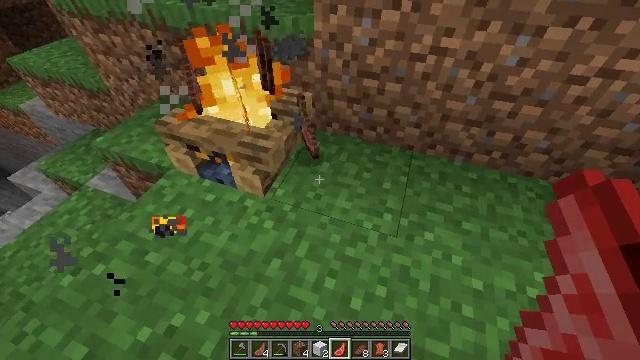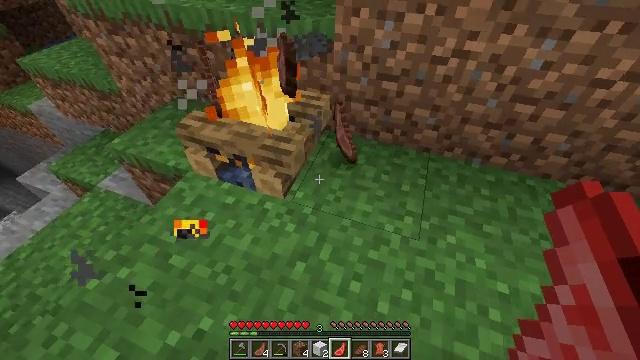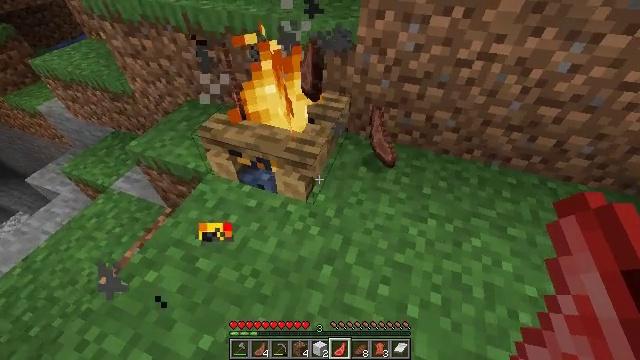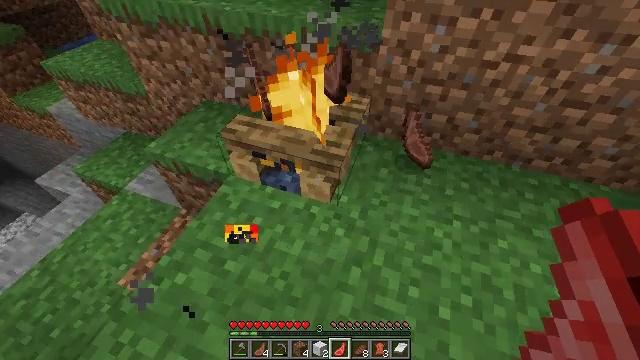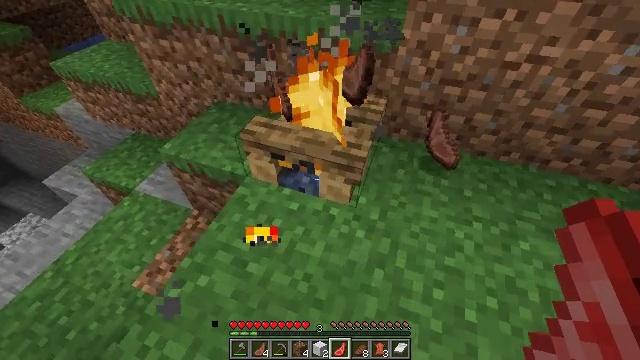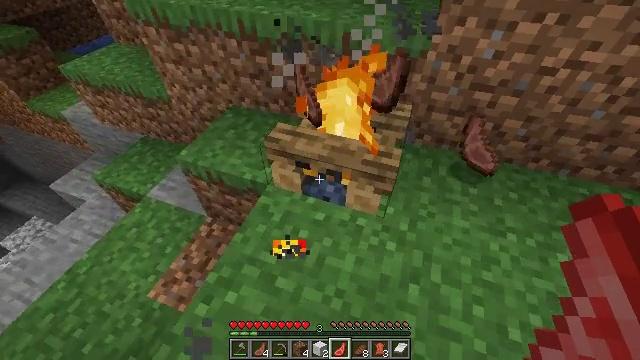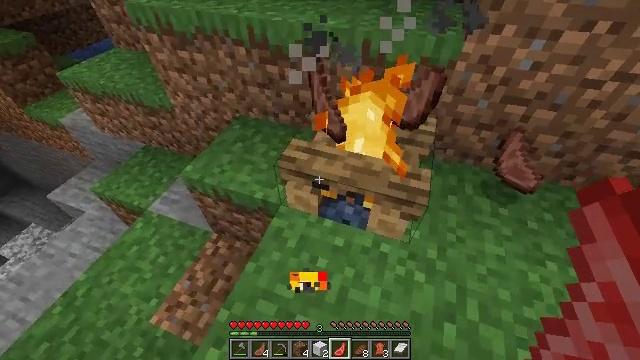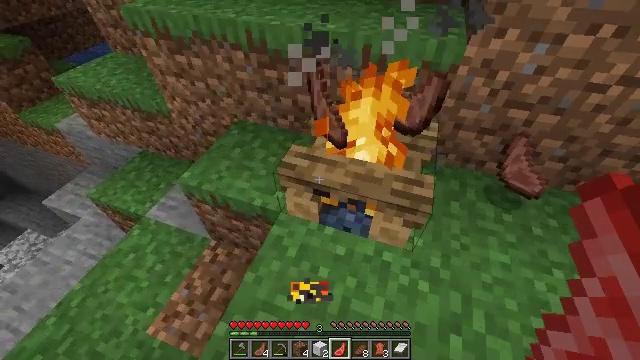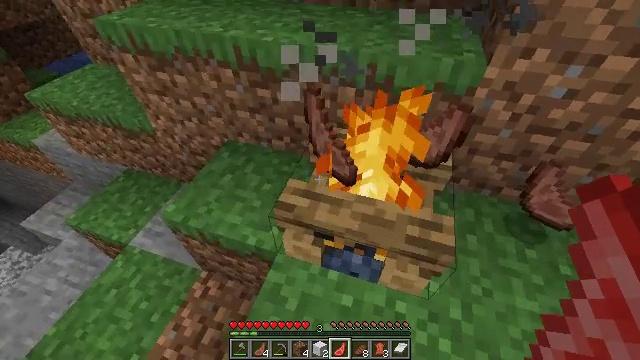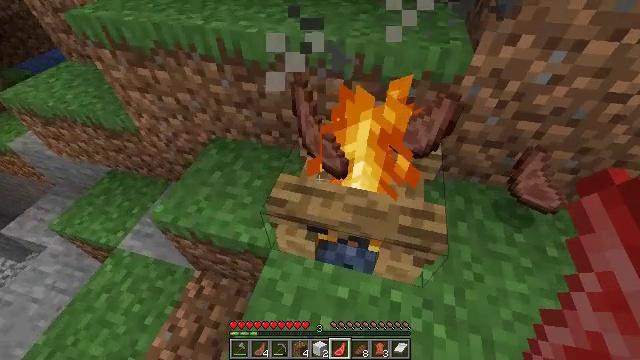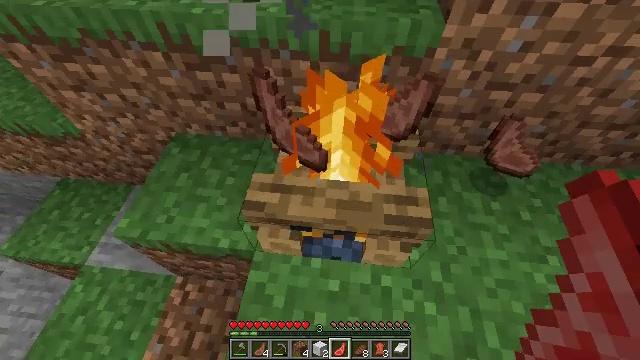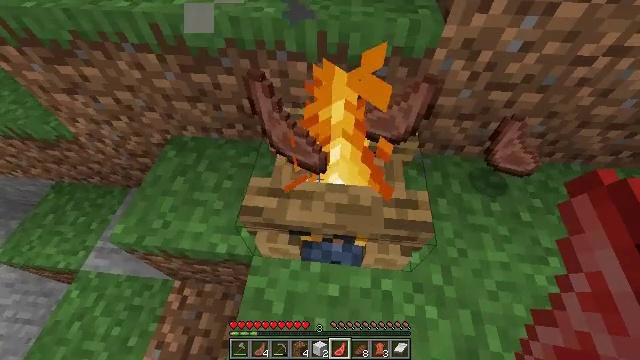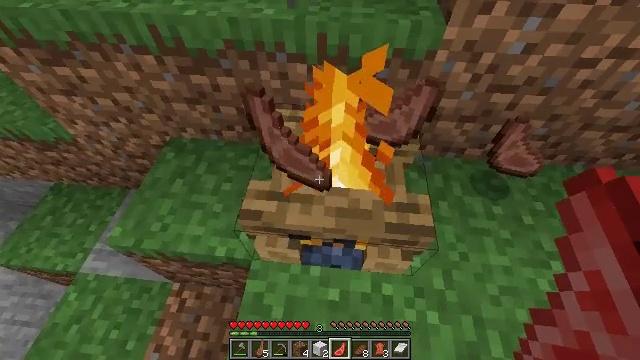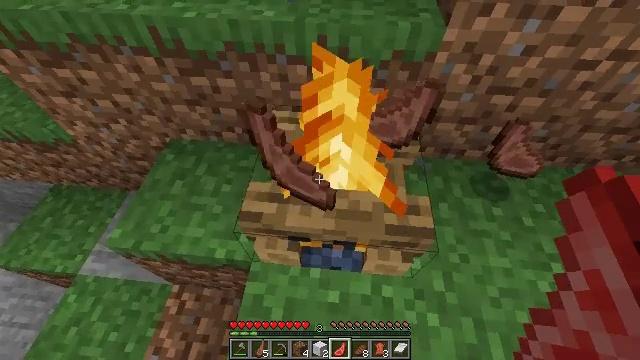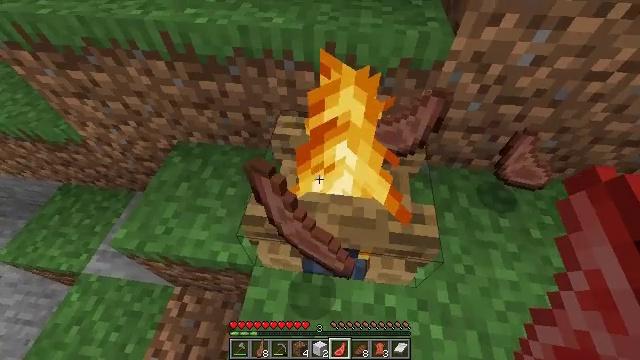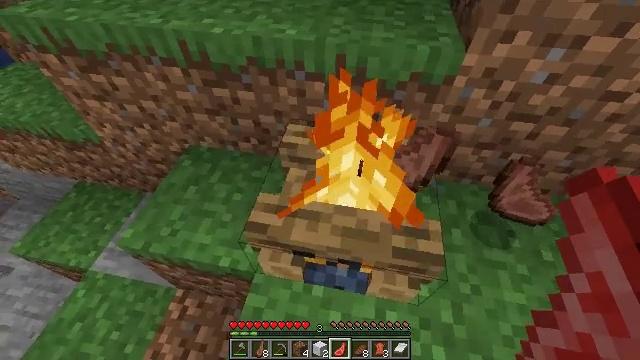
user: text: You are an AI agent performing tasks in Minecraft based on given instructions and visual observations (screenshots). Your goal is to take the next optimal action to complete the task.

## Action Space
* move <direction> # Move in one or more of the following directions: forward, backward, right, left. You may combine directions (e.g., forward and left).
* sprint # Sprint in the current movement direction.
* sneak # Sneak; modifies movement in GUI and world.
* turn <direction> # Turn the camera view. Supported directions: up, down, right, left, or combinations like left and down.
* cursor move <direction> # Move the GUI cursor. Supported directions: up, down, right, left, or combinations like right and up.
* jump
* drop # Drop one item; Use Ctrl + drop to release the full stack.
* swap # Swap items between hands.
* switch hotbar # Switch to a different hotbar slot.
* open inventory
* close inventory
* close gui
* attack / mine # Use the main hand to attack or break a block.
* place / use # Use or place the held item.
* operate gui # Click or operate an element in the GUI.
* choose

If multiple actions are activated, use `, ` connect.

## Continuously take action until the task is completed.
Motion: motion action
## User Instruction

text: Gather up the campfire.
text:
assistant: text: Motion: move left
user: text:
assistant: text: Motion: move left
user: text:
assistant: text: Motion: move left
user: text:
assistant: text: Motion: move forward and move left
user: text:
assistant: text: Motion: move forward
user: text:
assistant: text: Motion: move forward
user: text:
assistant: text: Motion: move forward
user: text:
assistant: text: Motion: move forward, turn right
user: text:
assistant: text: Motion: turn right and down
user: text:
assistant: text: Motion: turn right and down
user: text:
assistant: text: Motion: no_op
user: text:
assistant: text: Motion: no_op
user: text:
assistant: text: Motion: no_op
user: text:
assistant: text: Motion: turn left and up
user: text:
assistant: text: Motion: move right, turn left and up
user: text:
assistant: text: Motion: move right
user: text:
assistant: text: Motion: move right, use / place
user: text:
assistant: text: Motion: move right, turn left and down, use / place
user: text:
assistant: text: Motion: use / place
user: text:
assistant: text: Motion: turn left
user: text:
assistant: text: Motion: turn left
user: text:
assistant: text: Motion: turn left
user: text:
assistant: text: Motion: turn left and up
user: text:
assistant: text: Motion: turn left and up
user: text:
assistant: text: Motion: turn left and up
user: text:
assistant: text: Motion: turn left
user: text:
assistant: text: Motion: no_op
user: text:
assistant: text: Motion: no_op
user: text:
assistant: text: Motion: turn right
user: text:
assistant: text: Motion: turn right